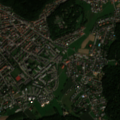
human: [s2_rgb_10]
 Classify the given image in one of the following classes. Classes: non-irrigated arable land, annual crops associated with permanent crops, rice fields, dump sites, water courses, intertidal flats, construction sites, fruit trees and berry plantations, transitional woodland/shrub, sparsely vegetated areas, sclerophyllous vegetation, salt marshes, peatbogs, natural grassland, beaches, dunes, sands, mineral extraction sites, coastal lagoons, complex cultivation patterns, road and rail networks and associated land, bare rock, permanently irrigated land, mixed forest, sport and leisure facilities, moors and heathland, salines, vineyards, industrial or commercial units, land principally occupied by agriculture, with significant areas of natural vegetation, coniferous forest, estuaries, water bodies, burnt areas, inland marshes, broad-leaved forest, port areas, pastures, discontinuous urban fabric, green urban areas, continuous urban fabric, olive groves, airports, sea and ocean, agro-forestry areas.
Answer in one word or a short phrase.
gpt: discontinuous urban fabric, broad-leaved forest, mixed forest